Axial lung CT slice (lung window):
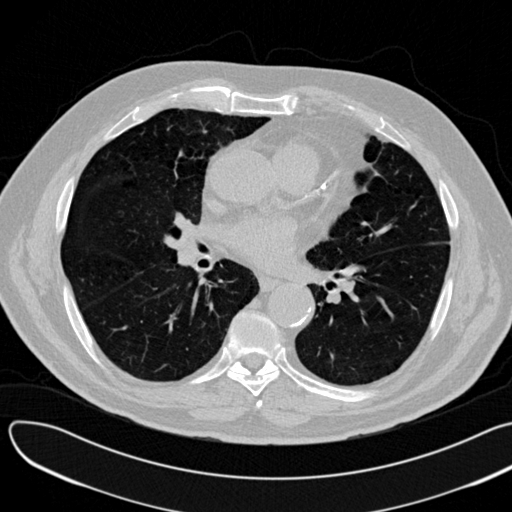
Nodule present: no